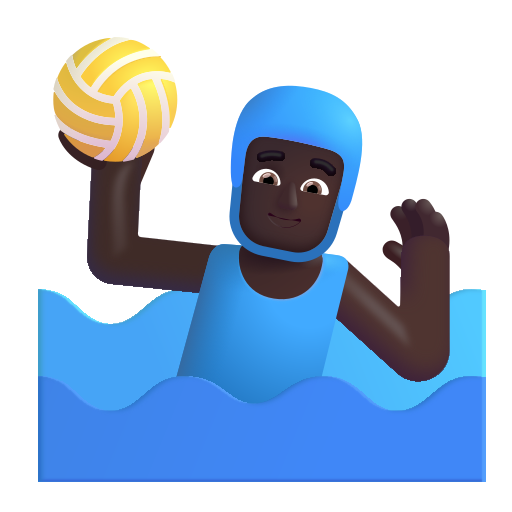
man playing water polo color dark